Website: home-depot
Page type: cart
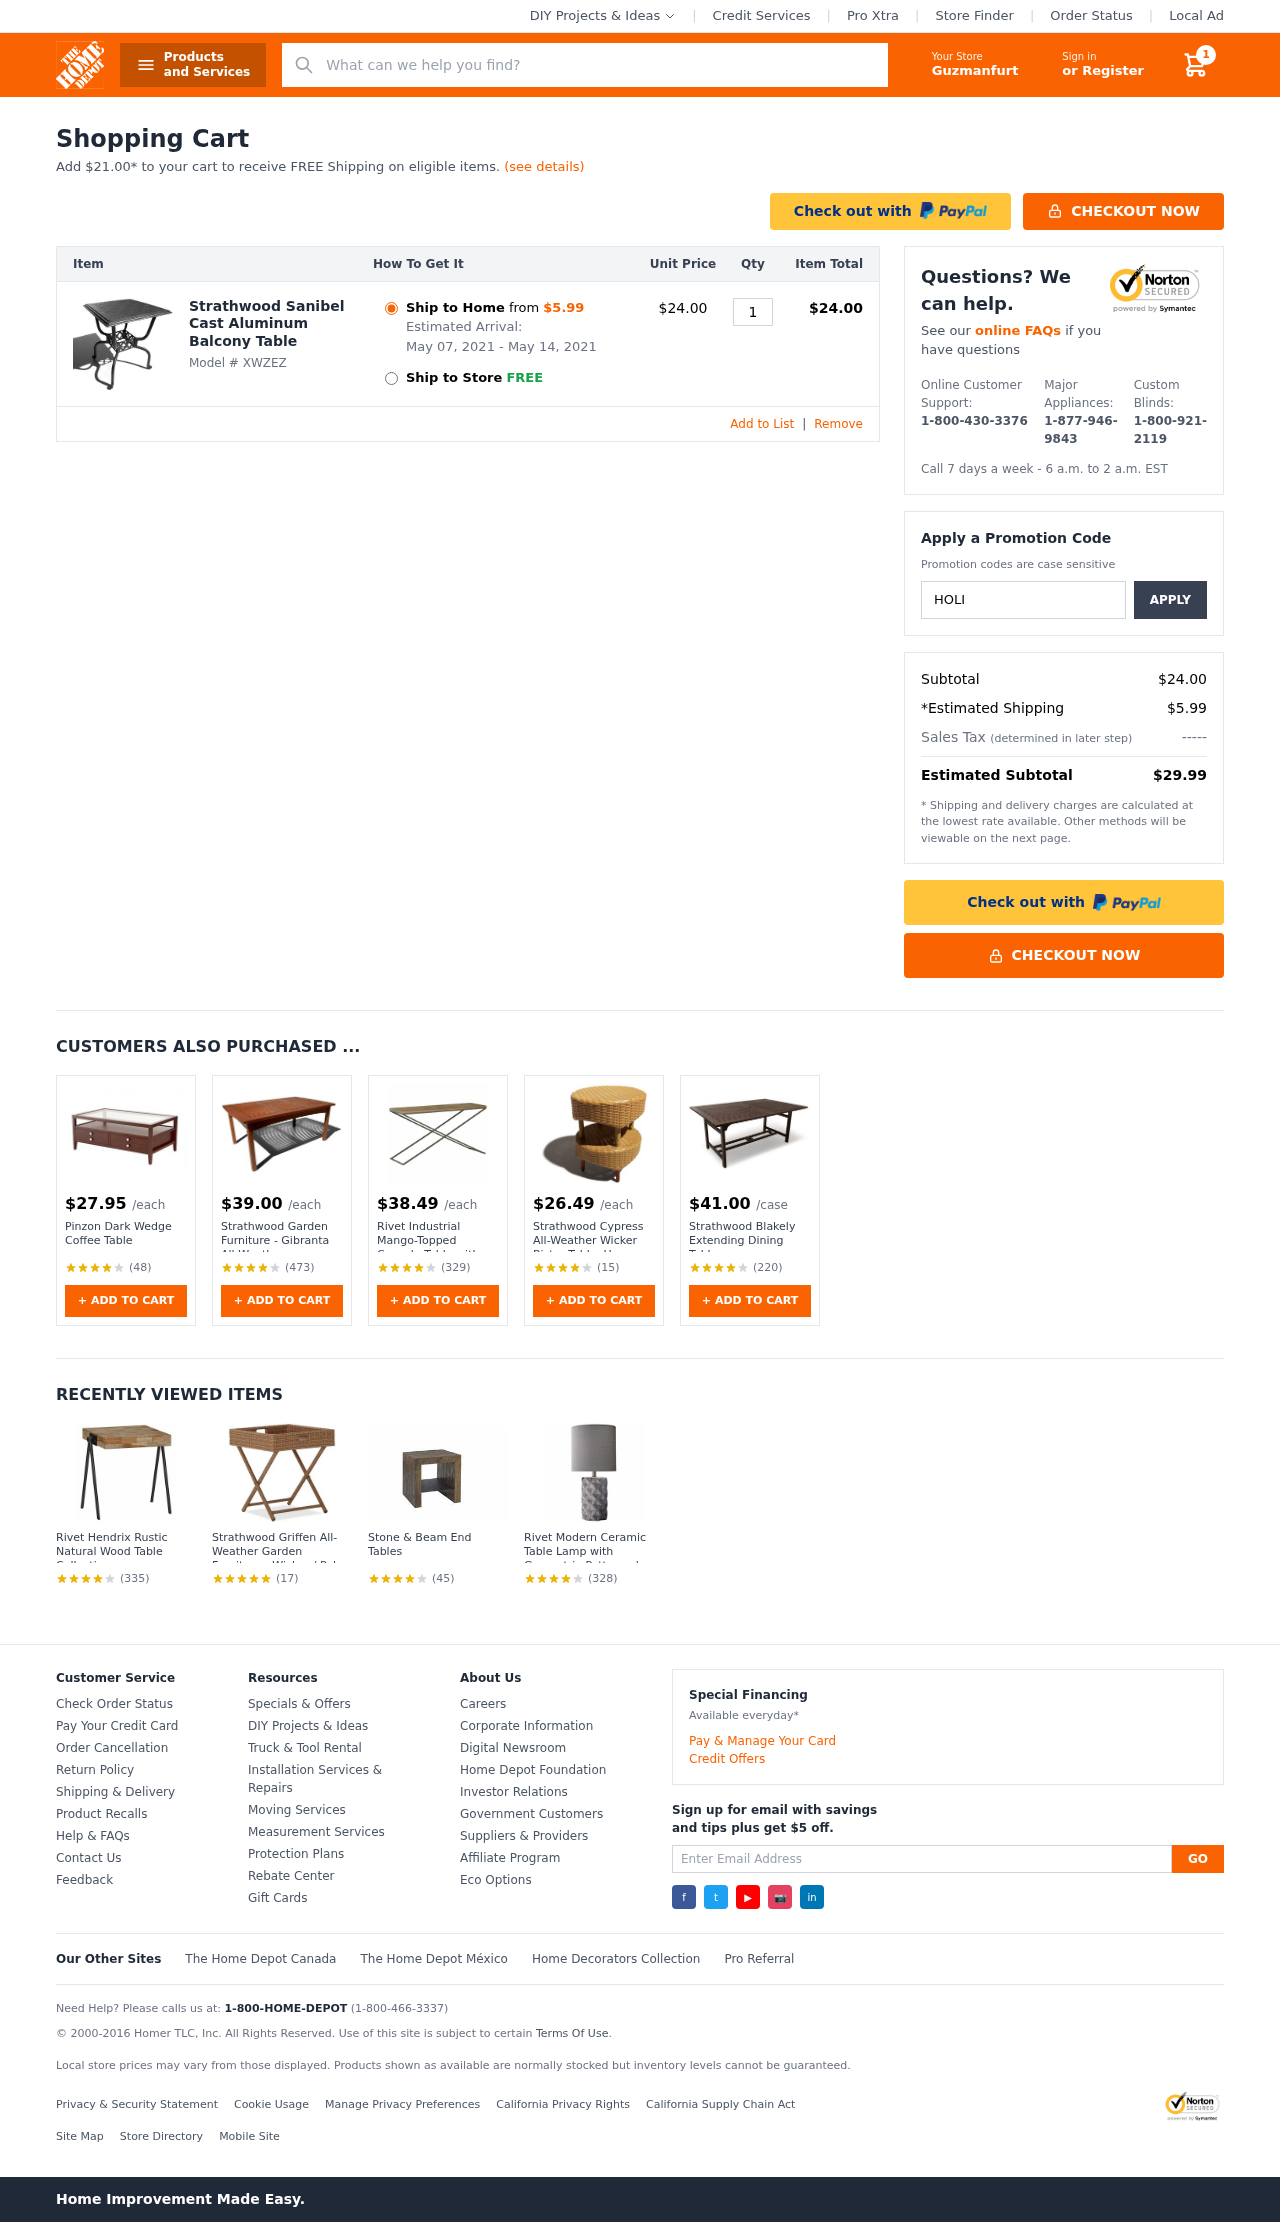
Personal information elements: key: PII_CITY
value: Guzmanfurt
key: PII_PROMO_CODE
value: HOLIDAY83
Product elements: key: PRODUCT1_NAME
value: Strathwood Sanibel Cast Aluminum Balcony Table
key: PRODUCT1_PRICE
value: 24
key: PRODUCT1_QUANTITY
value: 1
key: PRODUCT2_PRICE
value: $27.95
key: PRODUCT2_NAME
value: Pinzon Dark Wedge Coffee Table
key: PRODUCT2_NUM_RATINGS
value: (48)
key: PRODUCT3_PRICE
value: $39.00
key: PRODUCT3_NAME
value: Strathwood Garden Furniture - Gibranta All-Weather Hardwood Coffee Table
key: PRODUCT3_NUM_RATINGS
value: (473)
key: PRODUCT4_PRICE
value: $38.49
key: PRODUCT4_NAME
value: Rivet Industrial Mango-Topped Console Table with Parquetry Top, 60"W
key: PRODUCT4_NUM_RATINGS
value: (329)
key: PRODUCT5_PRICE
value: $26.49
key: PRODUCT5_NAME
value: Strathwood Cypress All-Weather Wicker Bistro Table, Honey
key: PRODUCT5_NUM_RATINGS
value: (15)
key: PRODUCT6_PRICE
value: $41.00
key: PRODUCT6_NAME
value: Strathwood Blakely Extending Dining Table
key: PRODUCT6_NUM_RATINGS
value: (220)
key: PRODUCT7_NAME
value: Rivet Hendrix Rustic Natural Wood Table Collection
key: PRODUCT7_NUM_RATINGS
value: (335)
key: PRODUCT8_NAME
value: Strathwood Griffen All-Weather Garden Furniture - Wicker / Poly Rattan Folding Tray Table, Natural
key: PRODUCT8_NUM_RATINGS
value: (17)
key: PRODUCT9_NAME
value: Stone & Beam End Tables
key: PRODUCT9_NUM_RATINGS
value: (45)
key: PRODUCT10_NAME
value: Rivet Modern Ceramic Table Lamp with Geometric-Patterned Base, 22.75" H, Grey
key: PRODUCT10_NUM_RATINGS
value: (328)
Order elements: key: ORDER_NUM_ITEMS
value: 1
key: AMOUNT_TO_FREE_SHIPPING
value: $21.00
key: ORDER_SHIPPING_DATE
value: May 07, 2021
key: ORDER_DELIVERY_DATE
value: May 14, 2021
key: ORDER_ITEM_TOTAL
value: $24.00
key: ORDER_SUBTOTAL
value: $24.00
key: ORDER_SHIPPING_COST
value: $5.99
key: ORDER_TOTAL
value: $29.99
Search elements: key: HEADER_SEARCH
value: What can we help you find?